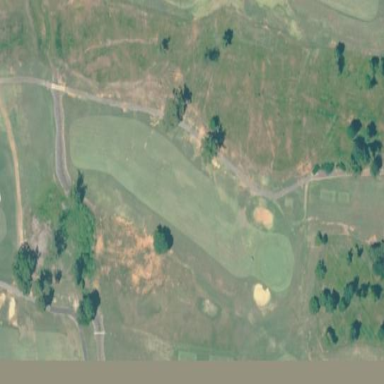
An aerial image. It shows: Grassy area designated as golf fairway.